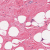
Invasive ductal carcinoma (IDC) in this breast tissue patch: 0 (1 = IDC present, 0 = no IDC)